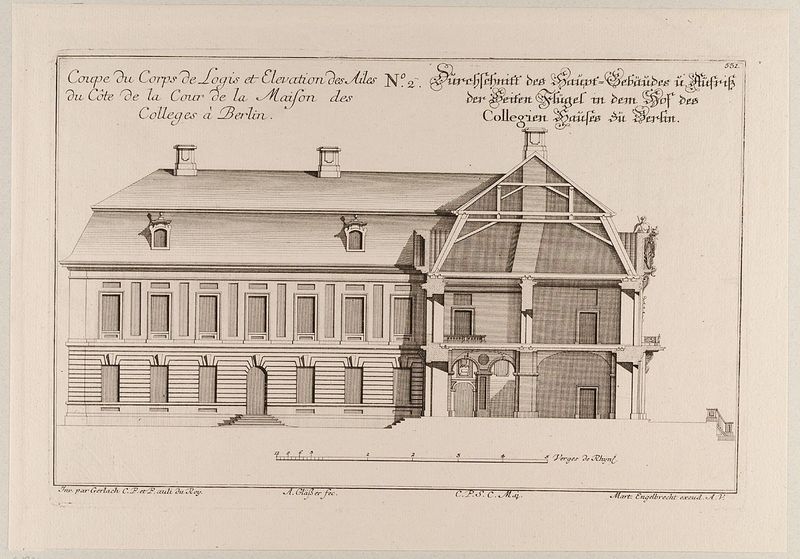
Titel: Hauptgebäude und Seitenflügel des Königlichen Collegienhauses in Berlin
Künstler: Martin Engelbrecht
Standort: Hamburg
Institution: Museum für Kunst und Gewerbe Hamburg
Schlagwörter: fenster, zeichnung, gebäude, architektur, barock, schornstein, papier, grafik, graphik, fotografie, photographie, symetrie, gerüst, dachfenster, druckgraphik, druckgrafik, radierung, entwurf, plan, grundriss, gerippt, historische, reproduktionen, barockzeit, barockzeitalter, druckerzeugnisse, architekturdarstellungen, schornstein+, örtlichkeit, straße, stätte, gebäudes, ornamentstich, vorlageblätter